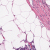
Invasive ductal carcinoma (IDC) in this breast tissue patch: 1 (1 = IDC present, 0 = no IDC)